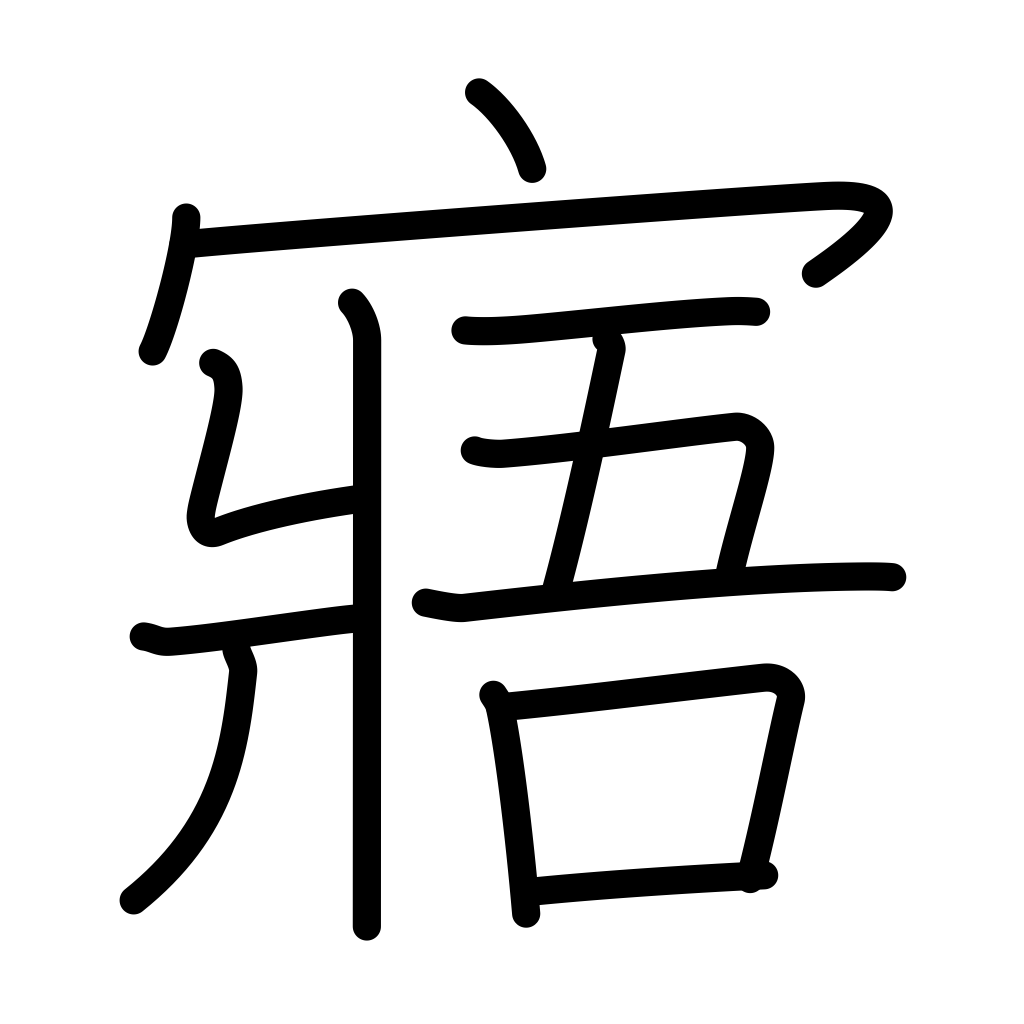
Meaning: awake, understand